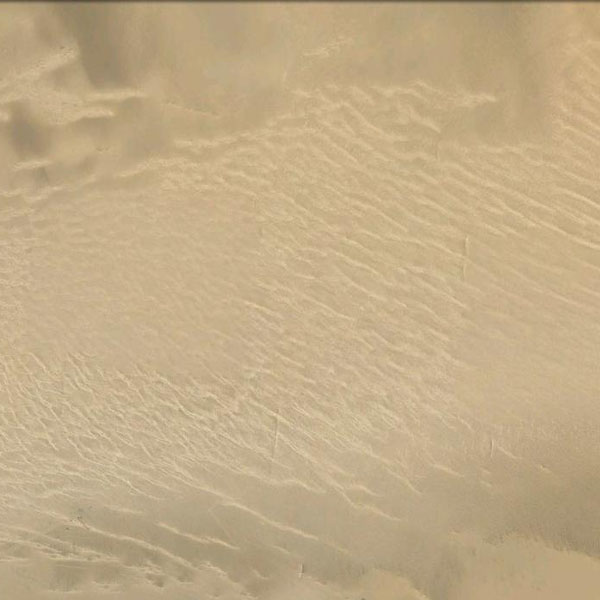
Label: Desert